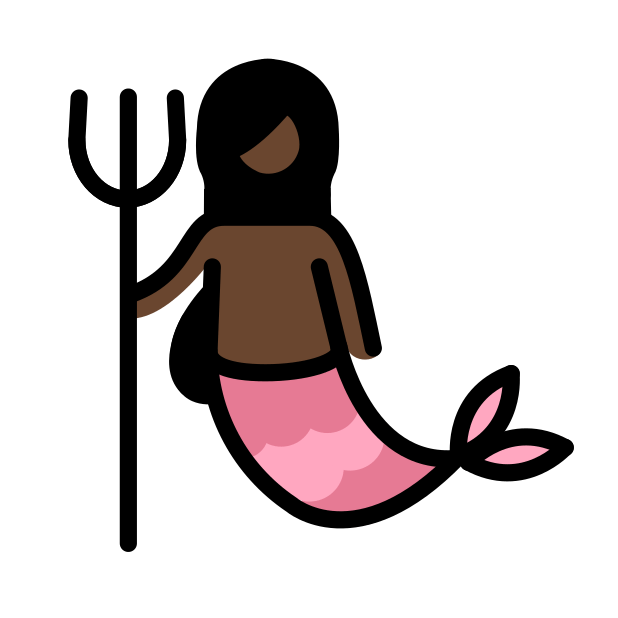
mermaid: dark skin tone